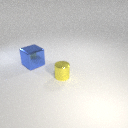
large blue metal cube behind small yellow metal cylinder